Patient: sex M, age 67
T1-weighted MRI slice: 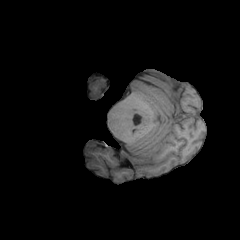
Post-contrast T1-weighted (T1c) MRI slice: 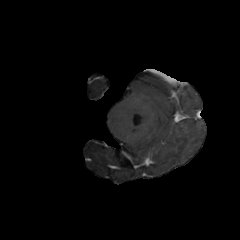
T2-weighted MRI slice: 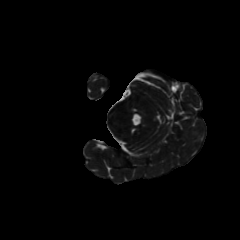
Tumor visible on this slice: no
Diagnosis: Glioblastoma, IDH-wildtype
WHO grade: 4